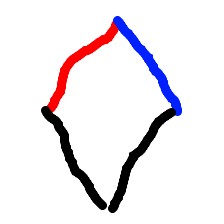
Shape: rhombus